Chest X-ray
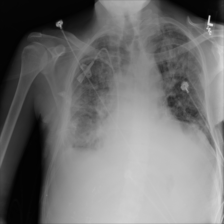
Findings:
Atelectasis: negative
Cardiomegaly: negative
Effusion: negative
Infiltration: negative
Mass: negative
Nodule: negative
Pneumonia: negative
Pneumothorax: negative
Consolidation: negative
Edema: negative
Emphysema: negative
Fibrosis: negative
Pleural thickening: negative
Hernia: negative